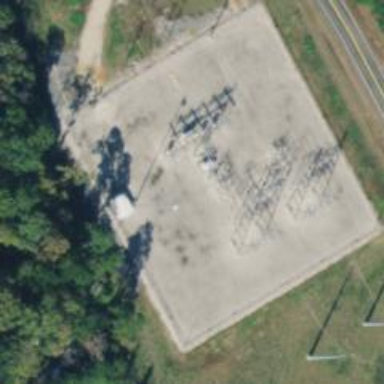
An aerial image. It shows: Outdoor power substation surrounded by fence. The substation operates at the distribution level.